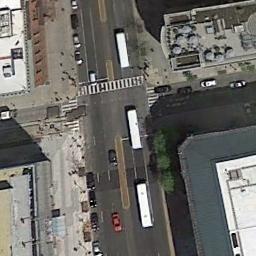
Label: intersection